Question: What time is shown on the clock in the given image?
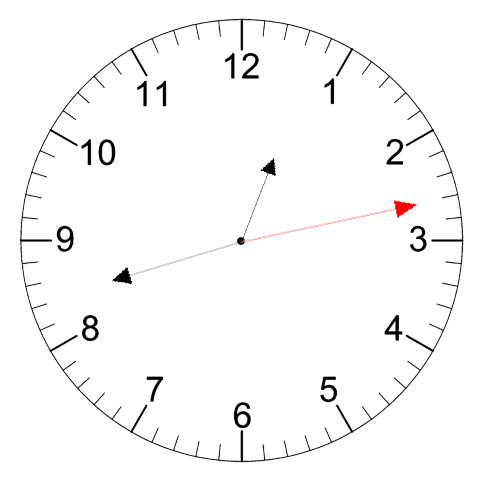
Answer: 12:42:13